Question: '''
document.getElementById('two').onclick = function()
{
document.getElementById('box1').style.backgroundColor = '#ccc';
}
'''
'''
body {
font: 1.2em Verdana, sans-serif;
}
#menu {
list-style-type: none;
padding-left: 0px;
margin-left: 0px;
}
#menu li {
border: 1px solid black;
border-radius: 1em;
padding: 3px;
text-align: center;
background-color:aquamarine;
margin-bottom: 3px;
width: 25%;
}
div {
width: 100px;
height: 100px;
border: 1px solid black;
font-size: 1.5em;
}
'''
'''
<h2 id="firstHeading">What can we code in JavaScript?</h2>
<p> Some possible changes ... </p>
<ul id="menu">
<li id="one"> Yellow </li>
<li id="two"> Grey </li>
<li id="three"> Wide border</li>
</ul>
<div id="box1"> One </div>
<div id="box2"> Two </div>
<p><button id="reset"> Reset </button></p>
'''
I want to add JS that when I click on "Yellow", background of the first box is set to yellow, when I click on "Grey" the background color of both boxes is to #CCC, when the I move the mouse over "Wide border" the second box gets a border of 10px solid red and when I move the mouse off "Wide Border" returns to the original solid black". Lastly, when I click reset everything goes back to normal.

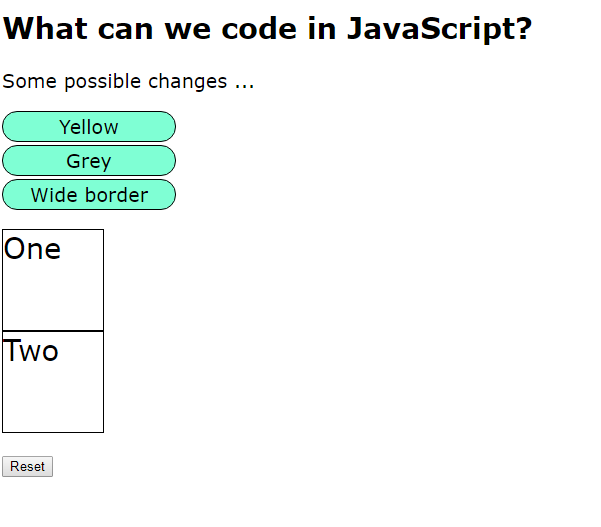
Answer: Your javascript code could look like this.
'''
var btn1 = document.querySelector('#one');
var btn2 = document.querySelector('#two');
var btn3 = document.querySelector('#three');
var btn4 = document.querySelector('#reset');
var box1 = document.querySelector('#box1');
var box2 = document.querySelector('#box2');
var initialBorder = box2.style.border;
btn1.addEventListener('click', function() {
box1.style.background = 'yellow';
});
btn2.addEventListener('click', function() {
box1.style.background = '#ccc';
box2.style.background = '#ccc';
});
btn3.addEventListener('mouseenter', function() {
box2.style.border = '10px solid red';
});
btn3.addEventListener('mouseleave', function() {
box2.style.border = initialBorder;
});
btn4.addEventListener('click', function() {
box1.style.background = 'white';
box2.style.background = 'white';
});
'''